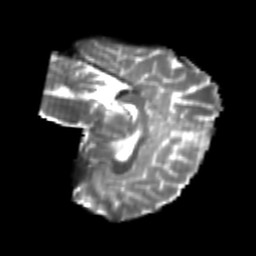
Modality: T2w
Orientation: sagittal
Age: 25
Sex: female
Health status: healthy
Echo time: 0.074 s